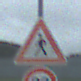
Verkehrszeichen: FussgaengerRechts
Zusatzzeichen unten: Geschwindigkeit20
Umgebung: Outdoor, Suburban
Tageszeit: Midday
Wetter: Overcast
Licht: Natural
Jahreszeit: NotSpecified
Kontrast: LowContrast